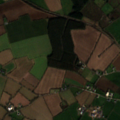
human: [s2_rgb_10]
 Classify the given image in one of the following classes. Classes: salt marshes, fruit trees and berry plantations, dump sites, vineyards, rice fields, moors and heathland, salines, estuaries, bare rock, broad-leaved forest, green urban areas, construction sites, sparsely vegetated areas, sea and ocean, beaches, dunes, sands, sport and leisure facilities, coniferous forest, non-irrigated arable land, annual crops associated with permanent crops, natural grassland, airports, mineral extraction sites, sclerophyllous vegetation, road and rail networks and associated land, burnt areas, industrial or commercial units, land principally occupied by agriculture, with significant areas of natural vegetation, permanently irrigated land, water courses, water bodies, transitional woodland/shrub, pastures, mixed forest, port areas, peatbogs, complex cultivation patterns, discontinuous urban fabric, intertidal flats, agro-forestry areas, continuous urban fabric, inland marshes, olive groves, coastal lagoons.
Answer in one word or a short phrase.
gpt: non-irrigated arable land, pastures, coniferous forest